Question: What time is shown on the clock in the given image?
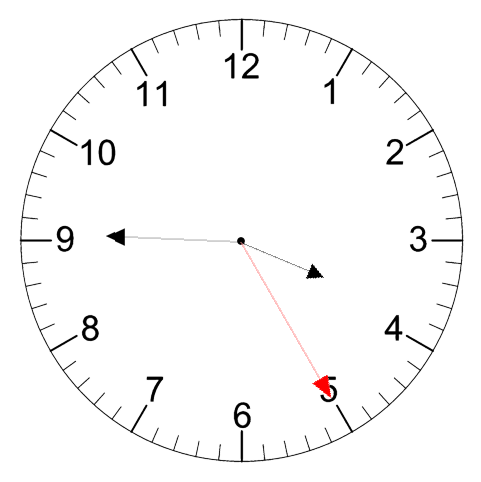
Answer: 03:45:25